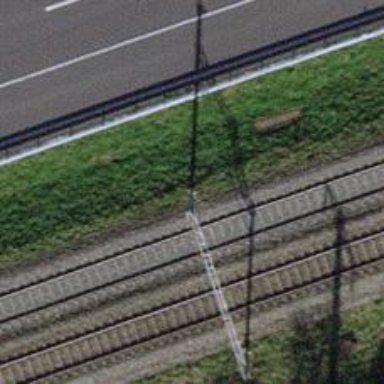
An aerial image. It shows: Power pole.